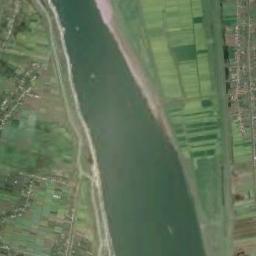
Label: river